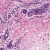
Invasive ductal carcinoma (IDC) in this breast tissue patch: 0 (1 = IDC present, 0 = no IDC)